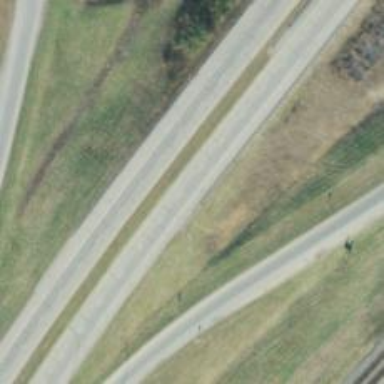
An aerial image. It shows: Trunk highway located on embankment. The highway is designed as expressway.